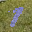
Label: 1